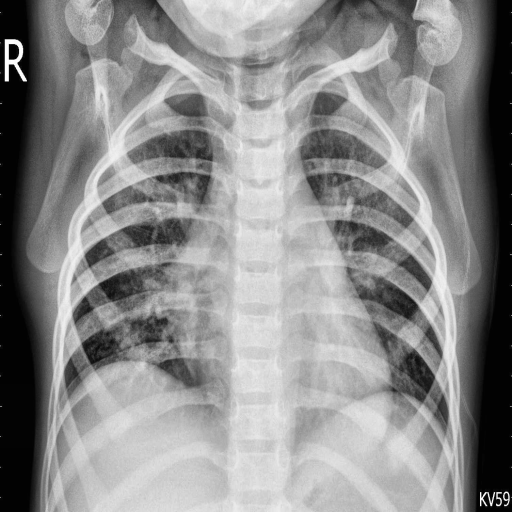
Finding: NORMAL